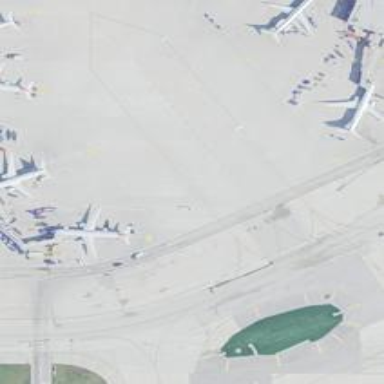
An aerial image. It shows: Image of taxiway at airport.